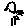
Label: bird